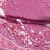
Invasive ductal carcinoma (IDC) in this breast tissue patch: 0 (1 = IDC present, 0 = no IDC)